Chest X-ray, PA view. Patient: 59 years old, sex F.
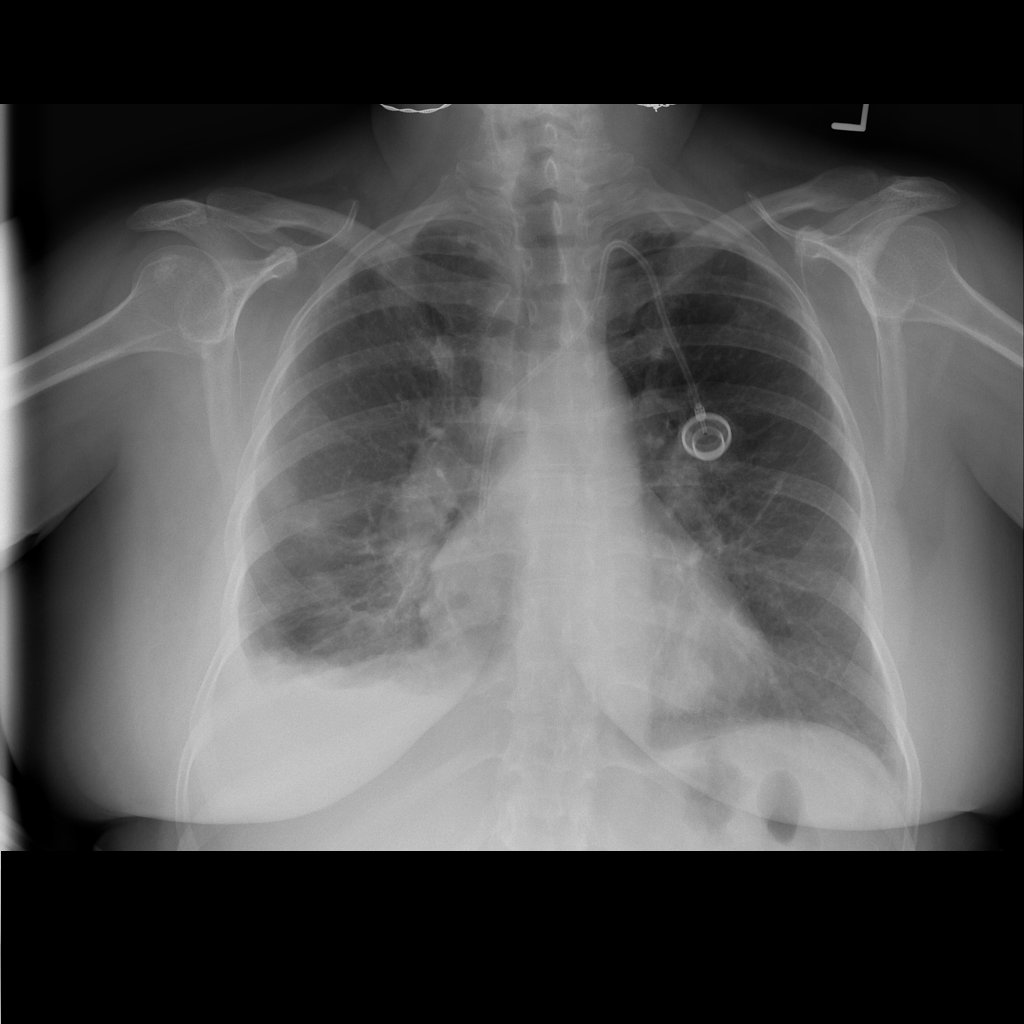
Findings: Consolidation, Nodule